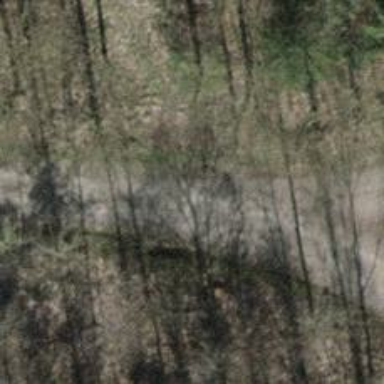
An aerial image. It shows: Compacted track road with grade3 tracktype.